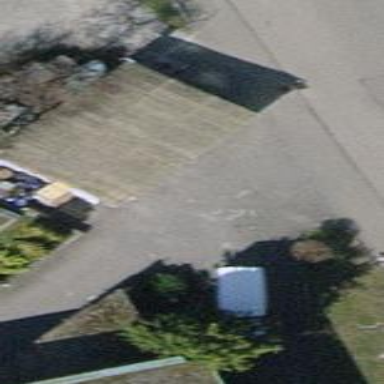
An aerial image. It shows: Shed.